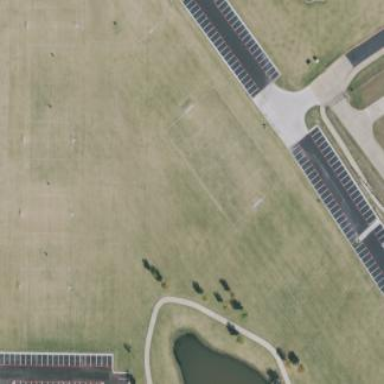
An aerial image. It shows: Soccer pitch with grass surface for leisure and sports.